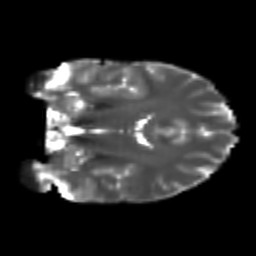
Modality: T2w
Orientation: coronal
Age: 20
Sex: male
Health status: healthy
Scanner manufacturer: philips
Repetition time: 7.476 s
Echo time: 0.08753 s